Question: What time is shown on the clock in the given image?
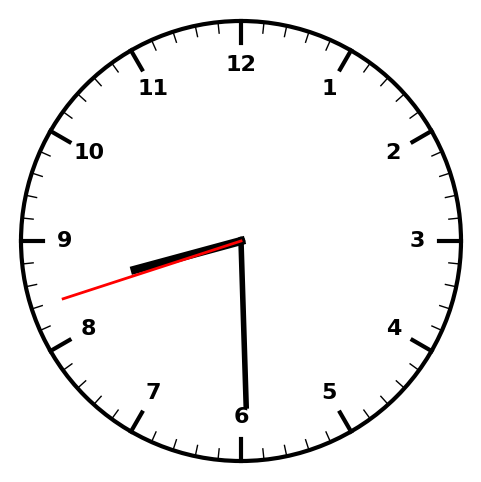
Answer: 08:29:42